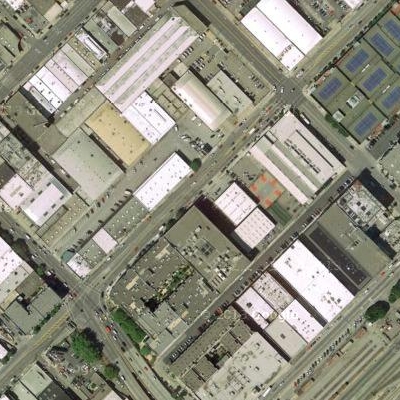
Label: cIndustry